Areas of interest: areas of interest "Gymnasium of Changchun No.6 High School"
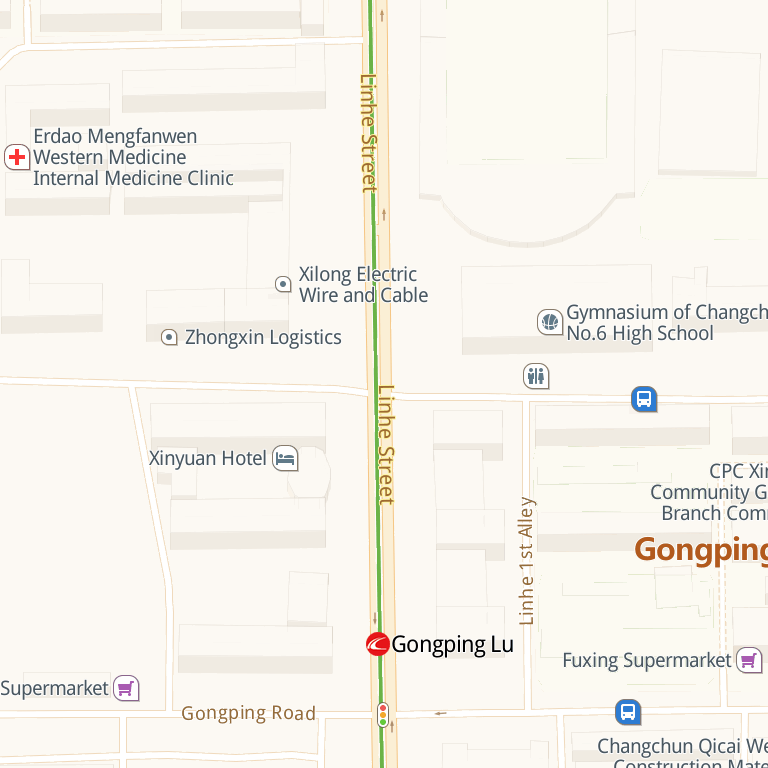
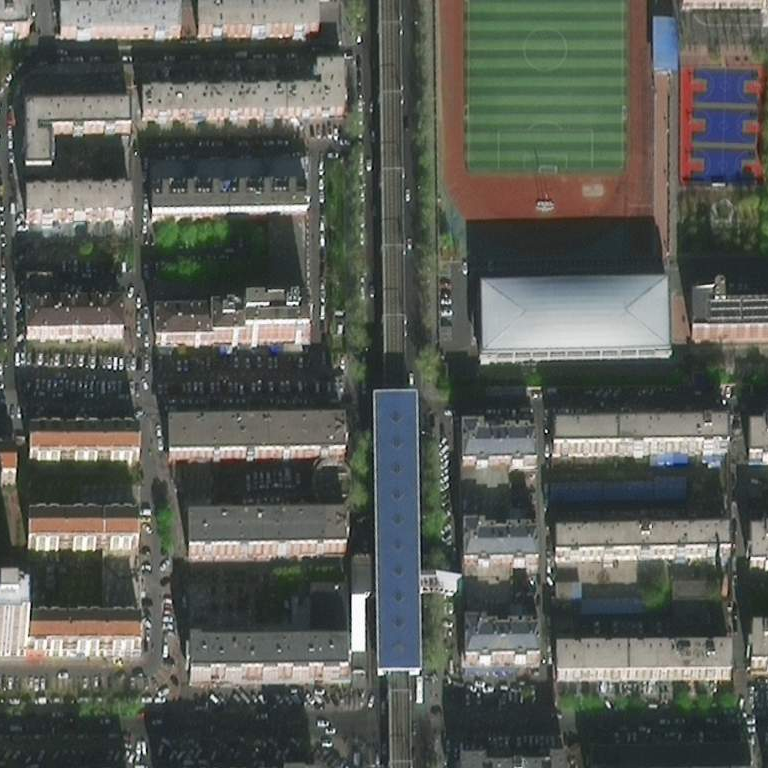